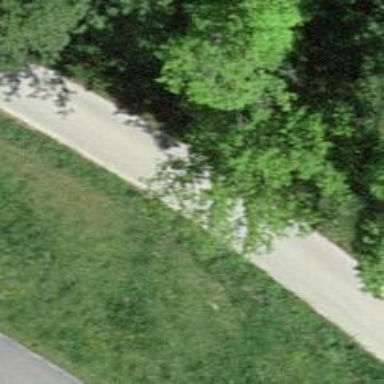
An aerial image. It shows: Residential road with smooth surface.